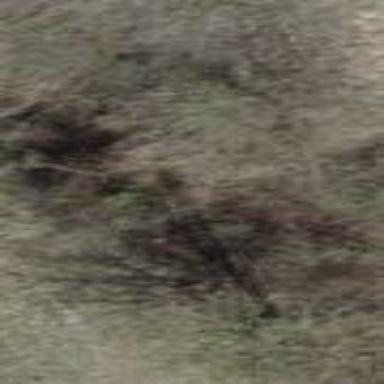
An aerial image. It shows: Forest area.